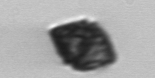
Label: Kryptoperidinium_triquetrum